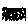
Label: bird